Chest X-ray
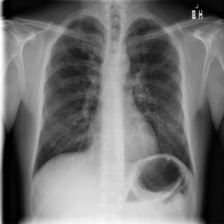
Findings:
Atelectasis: negative
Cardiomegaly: negative
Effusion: negative
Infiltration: negative
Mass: negative
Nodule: positive
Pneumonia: negative
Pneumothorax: negative
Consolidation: negative
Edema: negative
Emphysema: negative
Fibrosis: negative
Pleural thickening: negative
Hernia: negative